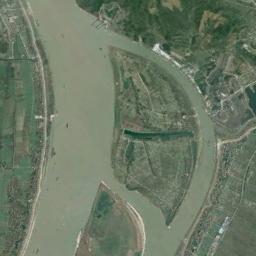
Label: island